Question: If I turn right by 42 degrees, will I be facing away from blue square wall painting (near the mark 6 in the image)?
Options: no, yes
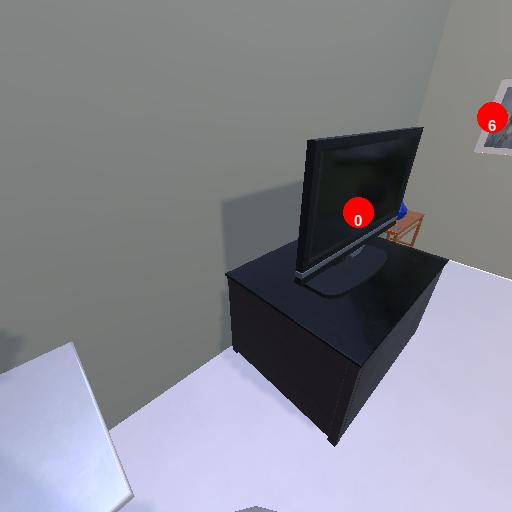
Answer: no